Question: I am implementing a gallery containing series of vertical scrolling listviews. I have googled for similar implementation and i got coverflow widget specified here : <URL> But it only deals with images converted as bitmaps for scaling and rotating in customized gallery view. As my implementation needs vertically scrolling listviews, i need some help.
Can i reuse this code replacing images with my listviews? or is there any customized gallery which suits my requirement. Any help would be appreciated.
Attached safari bookmark page for reference. I want view like this where i should be able to scroll each column as vertically scrollable listviews and horizontally scrollable gallery.
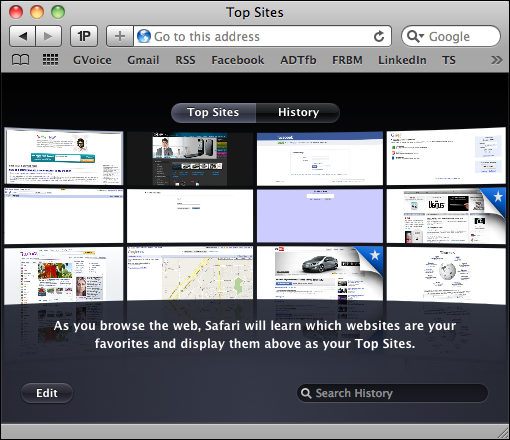
Answer: Have a Look at my answer
There are three classes should be added in your activity packge
1 <URL>
2 <URL>
3 <URL>
Call thease classes from your activity . The way to call CoverFlow from activity
'''
import java.io.FileInputStream;
import android.app.Activity;
import android.content.Context;
import android.graphics.Bitmap;
import android.graphics.BitmapFactory;
import android.graphics.Canvas;
import android.graphics.LinearGradient;
import android.graphics.Matrix;
import android.graphics.Paint;
import android.graphics.PorterDuffXfermode;
import android.graphics.Bitmap.Config;
import android.graphics.PorterDuff.Mode;
import android.graphics.Shader.TileMode;
import android.os.Bundle;
import android.view.View;
import android.view.ViewGroup;
import android.widget.BaseAdapter;
import android.widget.ImageView;
import android.widget.ImageView.ScaleType;
public class CoverFlowActivity extends Activity {
/** Called when the activity is first created. */
@Override
public void onCreate(Bundle savedInstanceState) {
super.onCreate(savedInstanceState);
CoverFlow coverFlow;
coverFlow = new CoverFlow(this);
coverFlow.setAdapter(new ImageAdapter(this));
ImageAdapter coverImageAdapter = new ImageAdapter(this);
coverImageAdapter.createReflectedImages();
coverFlow.setAdapter(coverImageAdapter);
coverFlow.setSpacing(-15);
coverFlow.setSelection(8, true);
setContentView(coverFlow);
//Use this if you want to use XML layout file
//setContentView(R.layout.main);
//coverFlow = (CoverFlow) findViewById(R.id.coverflow);
}
public class ImageAdapter extends BaseAdapter {
int mGalleryItemBackground;
private Context mContext;
private FileInputStream fis;
private Integer[] mImageIds = {
R.drawable.a,
R.drawable.b,
R.drawable.c,
R.drawable.d,
R.drawable.e,
R.drawable.a,
R.drawable.b,
R.drawable.c,
R.drawable.d
};
private ImageView[] mImages;
public ImageAdapter(Context c) {
mContext = c;
mImages = new ImageView[mImageIds.length];
}
public boolean createReflectedImages() {
//The gap we want between the reflection and the original image
final int reflectionGap = 4;
int index = 0;
for (int imageId : mImageIds) {
Bitmap originalImage = BitmapFactory.decodeResource(getResources(),
imageId);
int width = originalImage.getWidth();
int height = originalImage.getHeight();
//This will not scale but will flip on the Y axis
Matrix matrix = new Matrix();
matrix.preScale(1, -1);
//Create a Bitmap with the flip matrix applied to it.
//We only want the bottom half of the image
Bitmap reflectionImage = Bitmap.createBitmap(originalImage, 0, height/2, width, height/2, matrix, false);
//Create a new bitmap with same width but taller to fit reflection
Bitmap bitmapWithReflection = Bitmap.createBitmap(width
, (height + height/2), Config.ARGB_8888);
//Create a new Canvas with the bitmap that's big enough for
//the image plus gap plus reflection
Canvas canvas = new Canvas(bitmapWithReflection);
//Draw in the original image
canvas.drawBitmap(originalImage, 0, 0, null);
//Draw in the gap
Paint deafaultPaint = new Paint();
canvas.drawRect(0, height, width, height + reflectionGap, deafaultPaint);
//Draw in the reflection
canvas.drawBitmap(reflectionImage,0, height + reflectionGap, null);
//Create a shader that is a linear gradient that covers the reflection
Paint paint = new Paint();
LinearGradient shader = new LinearGradient(0, originalImage.getHeight(), 0,
bitmapWithReflection.getHeight() + reflectionGap, 0x70ffffff, 0x00ffffff,
TileMode.CLAMP);
//Set the paint to use this shader (linear gradient)
paint.setShader(shader);
//Set the Transfer mode to be porter duff and destination in
paint.setXfermode(new PorterDuffXfermode(Mode.DST_IN));
//Draw a rectangle using the paint with our linear gradient
canvas.drawRect(0, height, width,
bitmapWithReflection.getHeight() + reflectionGap, paint);
ImageView imageView = new ImageView(mContext);
imageView.setImageBitmap(bitmapWithReflection);
imageView.setLayoutParams(new CoverFlow.LayoutParams(120, 180));
imageView.setScaleType(ScaleType.MATRIX);
mImages[index++] = imageView;
}
return true;
}
public int getCount() {
return mImageIds.length;
}
public Object getItem(int position) {
return position;
}
public long getItemId(int position) {
return position;
}
public View getView(int position, View convertView, ViewGroup parent) {
//Use this code if you want to load from resources
//ImageView i = new ImageView(mContext);
//i.setImageResource(mImageIds[position]);
//i.setLayoutParams(new CoverFlow.LayoutParams(130, 130));
//i.setScaleType(ImageView.ScaleType.MATRIX);
//return i;
return mImages[position];
}
/** Returns the size (0.0f to 1.0f) of the views
* depending on the 'offset' to the center. */
public float getScale(boolean focused, int offset) {
/* Formula: 1 / (2 ^ offset) */
return Math.max(0, 1.0f / (float)Math.pow(2, Math.abs(offset)));
}
}
}
'''
The output just like